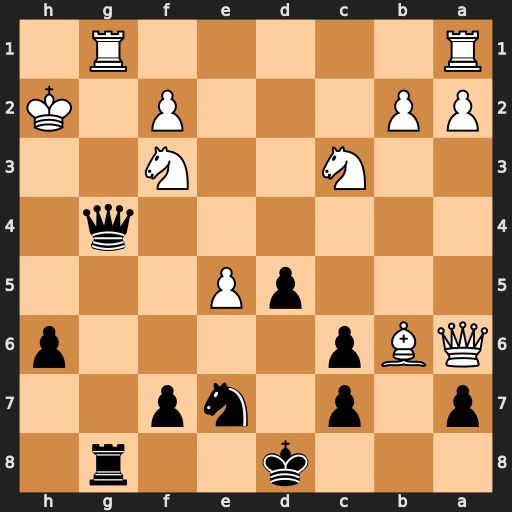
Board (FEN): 3k2r1/p1p1np2/QBp4p/3pP3/6q1/2N2N2/PP3P1K/R5R1
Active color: b
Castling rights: -
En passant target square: -
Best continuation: Qh5+ Nh4 Qxh4#